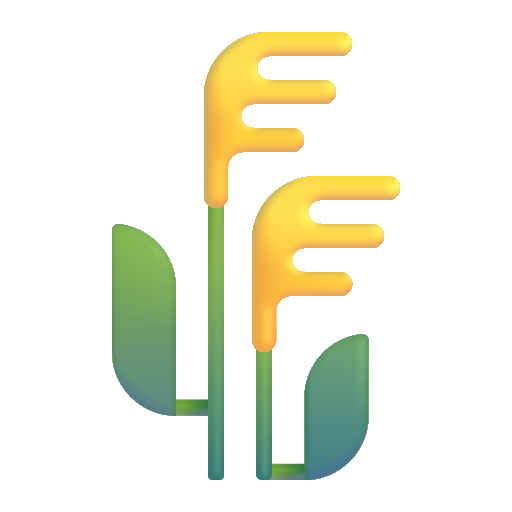
sheaf of rice color